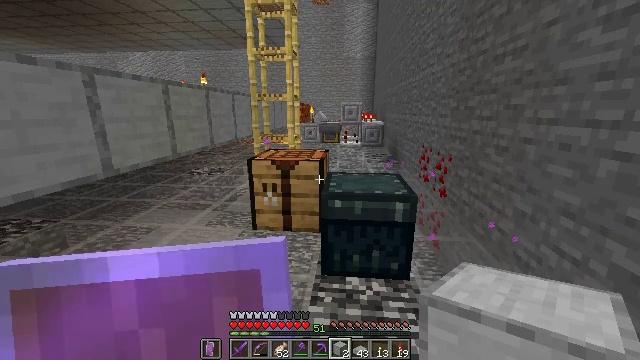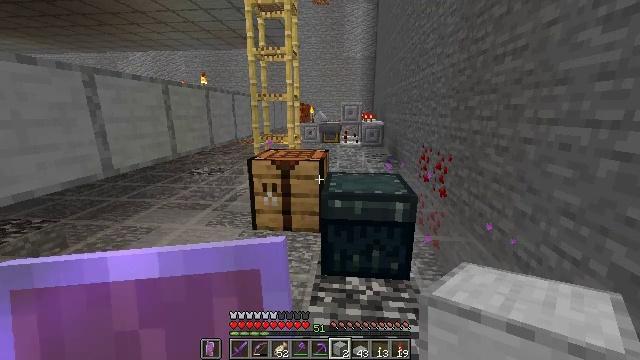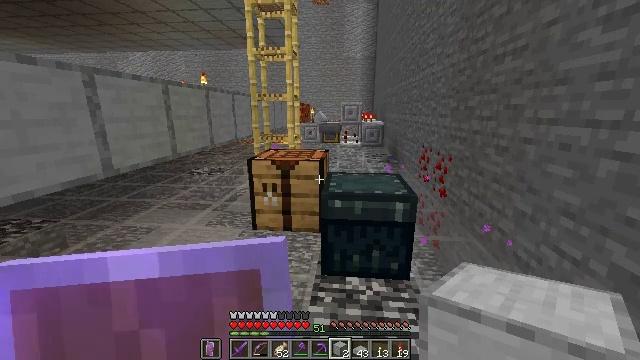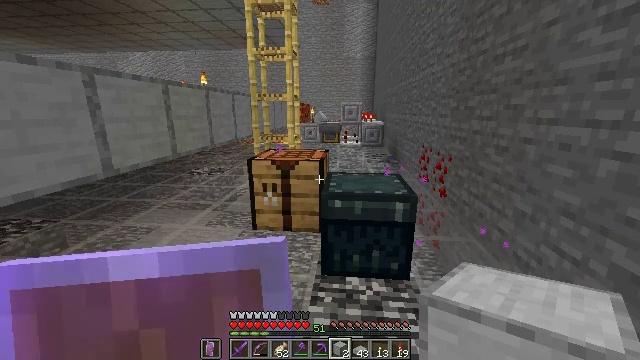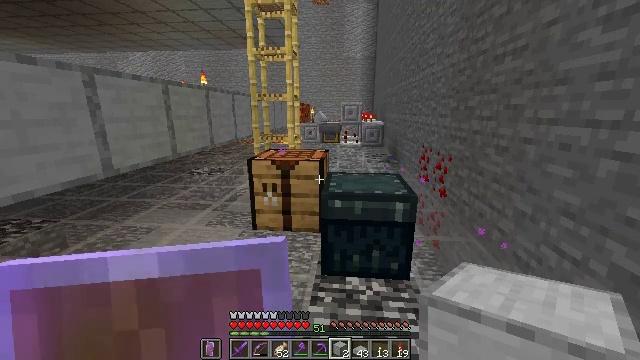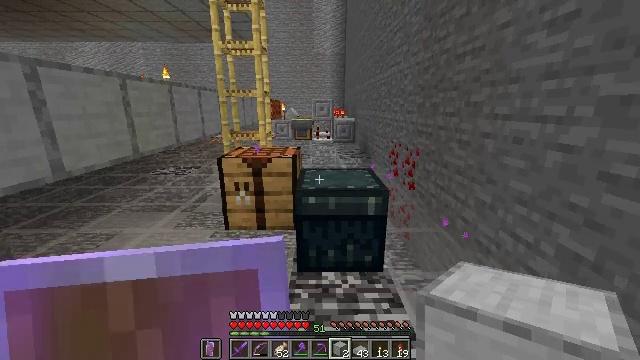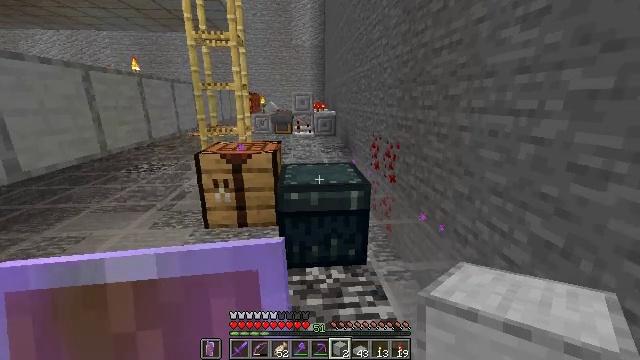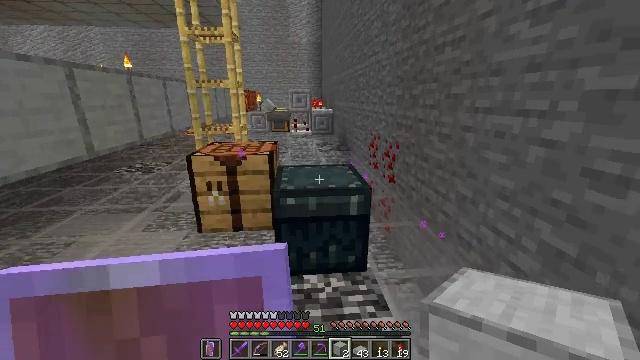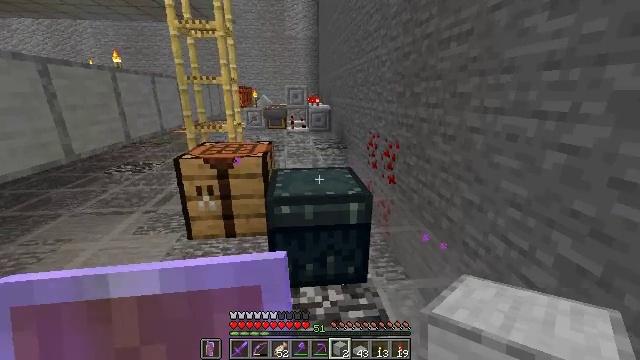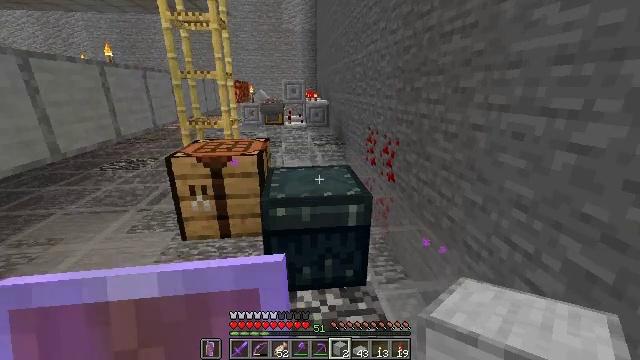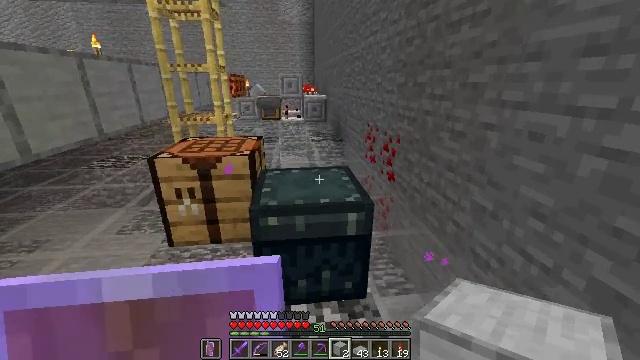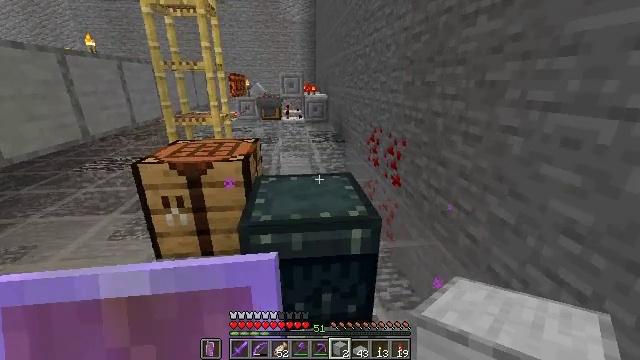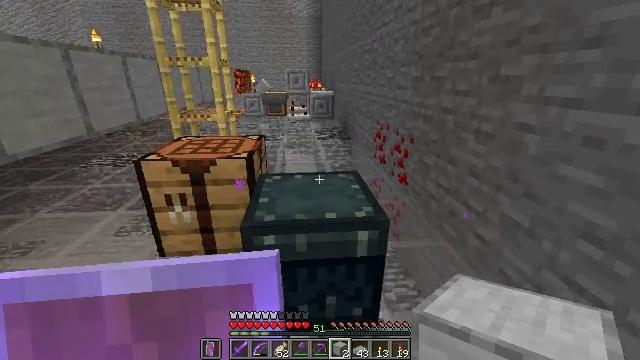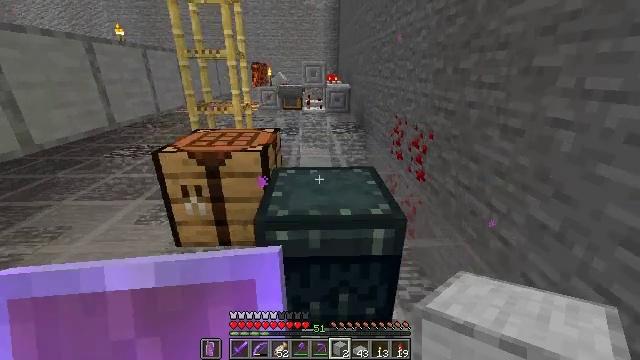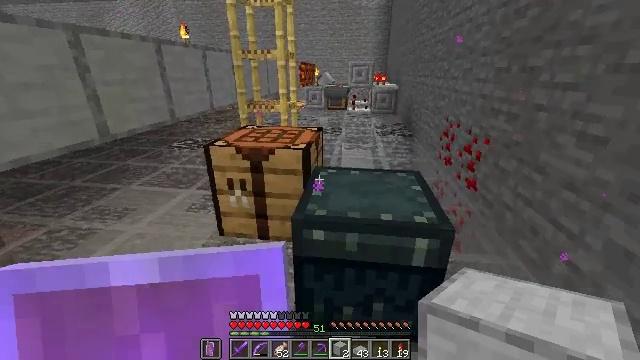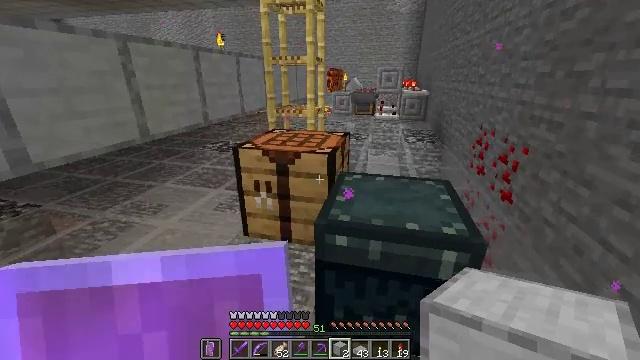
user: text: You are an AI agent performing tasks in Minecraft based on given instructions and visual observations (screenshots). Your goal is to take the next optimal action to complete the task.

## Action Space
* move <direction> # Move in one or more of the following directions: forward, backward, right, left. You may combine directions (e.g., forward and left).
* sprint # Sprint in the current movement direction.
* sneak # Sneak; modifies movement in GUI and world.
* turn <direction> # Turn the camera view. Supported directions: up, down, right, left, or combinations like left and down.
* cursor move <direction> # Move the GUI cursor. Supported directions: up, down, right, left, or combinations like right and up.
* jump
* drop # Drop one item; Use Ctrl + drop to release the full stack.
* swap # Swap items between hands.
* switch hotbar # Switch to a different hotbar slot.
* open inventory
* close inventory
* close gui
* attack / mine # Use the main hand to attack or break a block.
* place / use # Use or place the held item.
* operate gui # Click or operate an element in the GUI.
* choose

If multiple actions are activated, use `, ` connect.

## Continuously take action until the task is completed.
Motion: motion action
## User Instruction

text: Left click on the crafting table
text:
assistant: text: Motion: no_op
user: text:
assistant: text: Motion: no_op
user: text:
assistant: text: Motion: no_op
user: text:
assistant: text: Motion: no_op
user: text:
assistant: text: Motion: turn right
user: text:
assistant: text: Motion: move forward, turn right and down
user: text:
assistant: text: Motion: move forward
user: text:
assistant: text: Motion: move forward
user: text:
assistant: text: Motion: move forward, turn down
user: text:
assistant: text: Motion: move forward, turn down
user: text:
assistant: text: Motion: no_op
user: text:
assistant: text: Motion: turn left
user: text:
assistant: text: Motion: turn left and down
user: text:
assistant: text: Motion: turn left
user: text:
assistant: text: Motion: turn left and up
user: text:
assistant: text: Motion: turn left and up
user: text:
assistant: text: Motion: no_op
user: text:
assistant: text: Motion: no_op
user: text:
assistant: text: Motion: no_op
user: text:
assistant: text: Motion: no_op
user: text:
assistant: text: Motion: no_op
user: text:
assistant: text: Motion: turn right and down
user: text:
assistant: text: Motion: turn right and down
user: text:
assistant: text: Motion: turn right and down
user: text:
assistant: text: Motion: use / place
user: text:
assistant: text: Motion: use / place
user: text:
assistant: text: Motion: use / place
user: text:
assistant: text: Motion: turn left, use / place
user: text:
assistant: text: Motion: no_op
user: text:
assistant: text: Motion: open gui